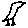
Label: bird